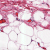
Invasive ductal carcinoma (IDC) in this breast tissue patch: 0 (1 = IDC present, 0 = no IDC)